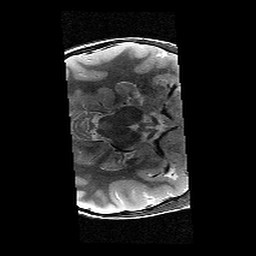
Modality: T2w
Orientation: axial
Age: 11
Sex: male
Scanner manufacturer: siemens
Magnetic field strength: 3 T
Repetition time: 9.23 s
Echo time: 0.067 s